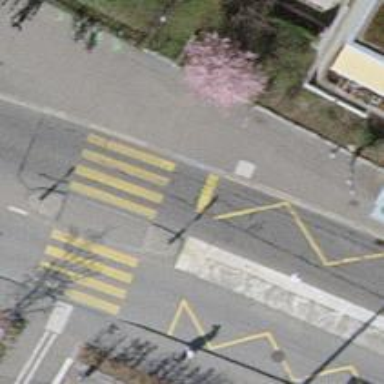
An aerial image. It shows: Bus stop with designated public transport stop position.